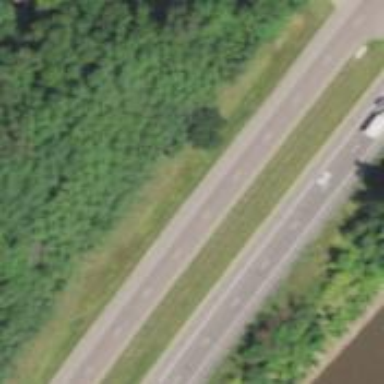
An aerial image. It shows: Expressway with asphalt surface classified as trunk highway.